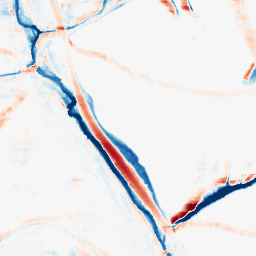
Category: morphological
Decomposition family: morphological_rect
Decomposition parameters: operation: average
width: 20
height: 10
Upsampling method: quadratic
Upsampling parameters: scale: 4
Upsampling scale: 4